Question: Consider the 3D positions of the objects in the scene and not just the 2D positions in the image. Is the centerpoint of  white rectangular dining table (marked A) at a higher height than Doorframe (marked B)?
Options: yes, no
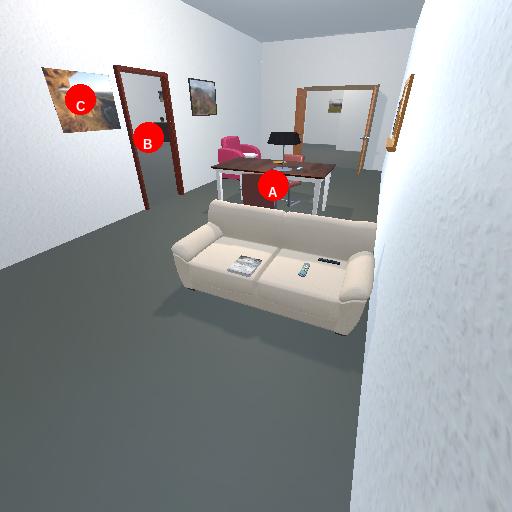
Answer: yes